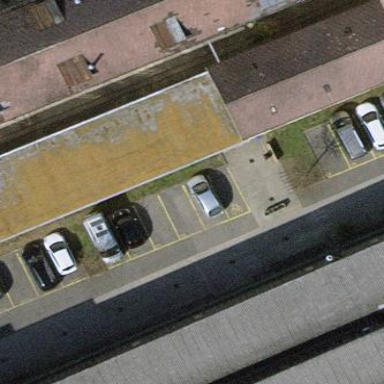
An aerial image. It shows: Parking lane for vehicles.